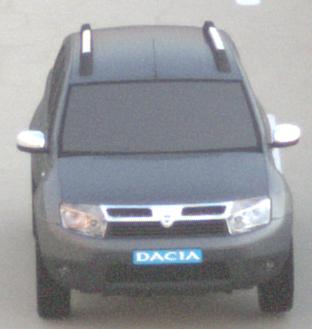
Make: Dacia
Model: Duster dCi 110 FAP
Detailed model: Duster (I)
Model produced from: 2010/06
Model produced until: 2013/11
Doors: 5
Color: gray
Road condition: dry road
Daytime: sunrise or sunset
Contrast: low contrast